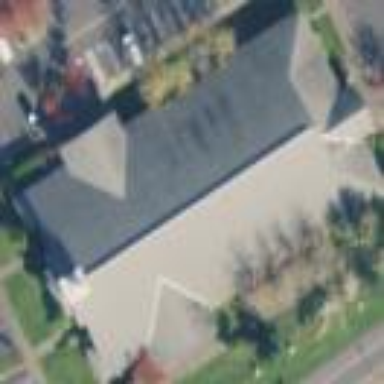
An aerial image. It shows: Beautiful church building.